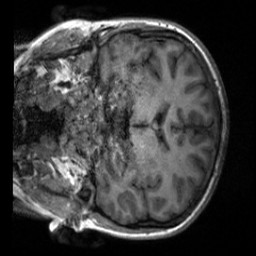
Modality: T1w
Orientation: coronal
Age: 21
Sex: female
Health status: healthy
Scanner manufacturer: siemens
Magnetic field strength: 3 T
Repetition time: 2 s
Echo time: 0.00232 s